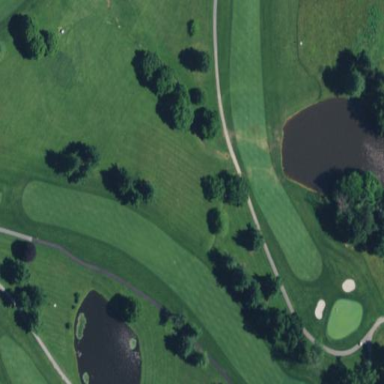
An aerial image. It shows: Grassy area designated as golf fairway.